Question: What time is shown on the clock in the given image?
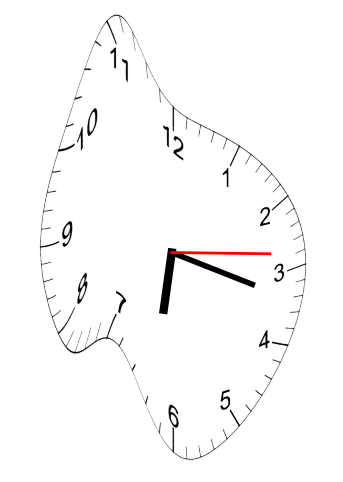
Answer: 06:17:14